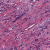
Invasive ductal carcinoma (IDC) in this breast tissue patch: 0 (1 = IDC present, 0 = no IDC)